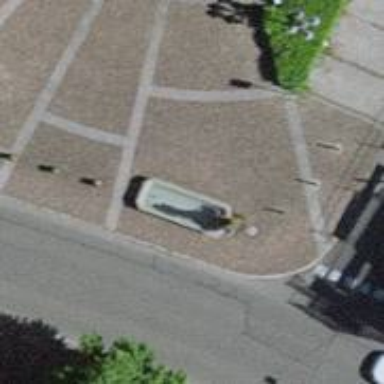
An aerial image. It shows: Drinking water fountain.